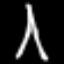
Label: The Eiffel Tower